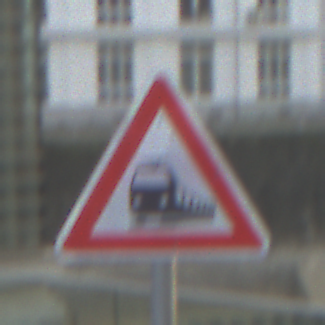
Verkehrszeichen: Bahnuebergang
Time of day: SunriseSunset
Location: Outdoor (Urban)
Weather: PartlyCloudy
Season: NotSpecified
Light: Natural